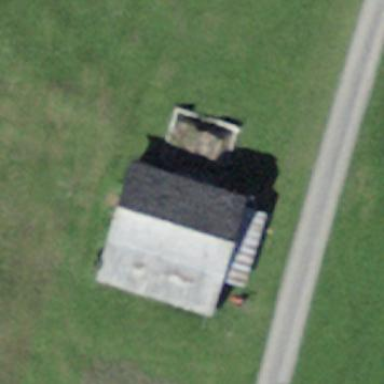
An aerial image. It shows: Barn.